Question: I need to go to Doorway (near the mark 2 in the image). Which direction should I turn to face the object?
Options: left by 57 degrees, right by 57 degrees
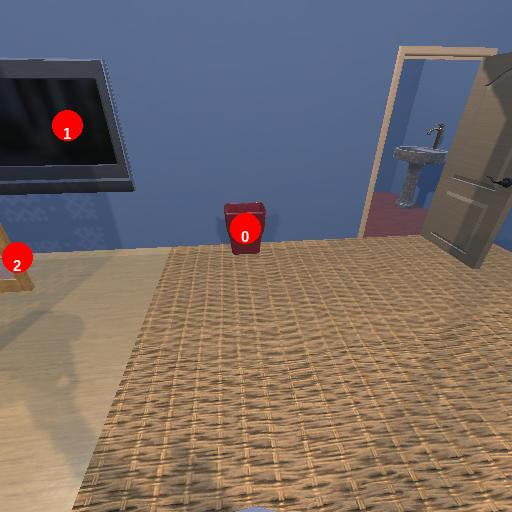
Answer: left by 57 degrees